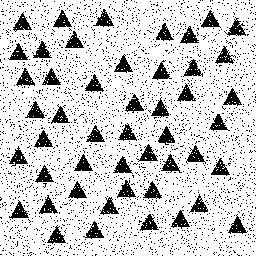
Squares: 0
Triangles: 48
Stars: 0
Total shapes: 48